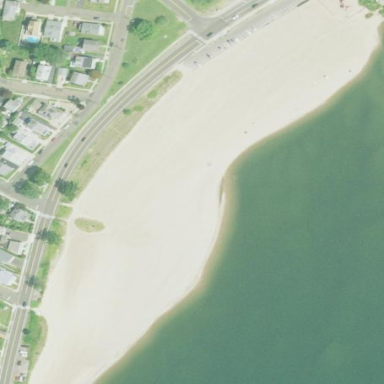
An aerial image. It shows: Beautiful beach with natural surroundings.